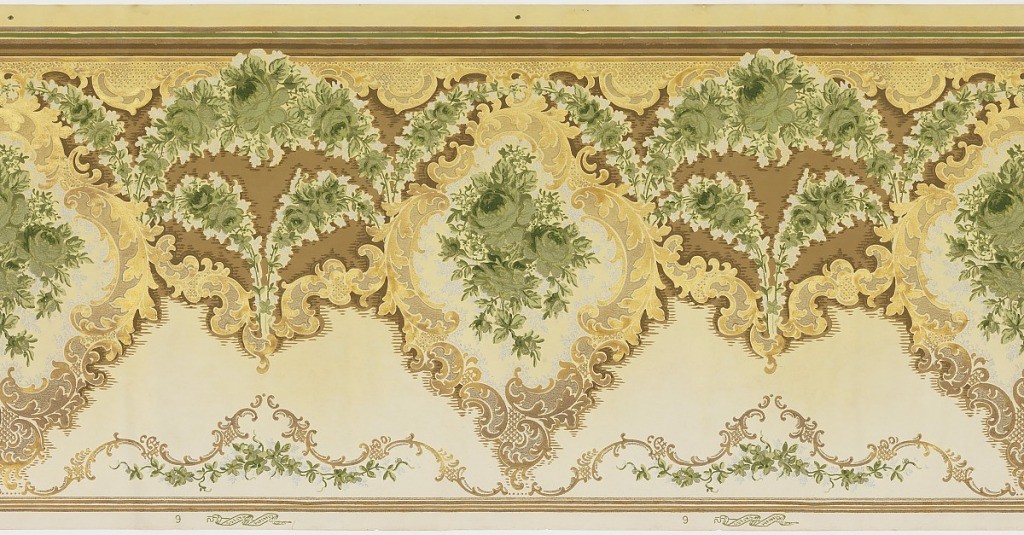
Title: Frieze
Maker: Standard Wall-Paper Company, Standard Wall-Paper Company, Sandy Hill, New York
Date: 1905–1915
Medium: Machine-printed paper
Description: Large medallions with bouquets of flowers in the center and framed by "C" scrolls. Connected by two floral swags, one large and one small. A curviliar linear line consisting of thin "C" scrolls runs across the top of the frieze. Printed in gold, silver, white, and shades of brown and green.